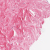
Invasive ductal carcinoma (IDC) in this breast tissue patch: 0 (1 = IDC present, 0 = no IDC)